Question: I am returning some data from our oracle db, and the a field is using the ascii unit separator '31'. I need to get a numeric value after the unit separator. I have tried 'value.charCodeAt(31)', but it is returning 'NaN'.
The string I'm currently working with is '3012(31)1' where the 31 in the parens is the unit separator.
This is what is looks like in the console

The value after the weird symbol can be any number from -1 to n.
Any help would be appreciated.
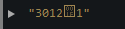
Answer: 'value.charCodeAt(31)' is rather the reverse ... it returns the character code at position +31 in the string. Which is beyond the length, apparently.
Use 'value.indexOf('')' to get the position, or use '' in a regular expression. Untried, but something like
'''
value.match(/(-?\d+)/)
'''
ought to get your "numeric value" in the group match #1.